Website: macys
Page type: billing-address
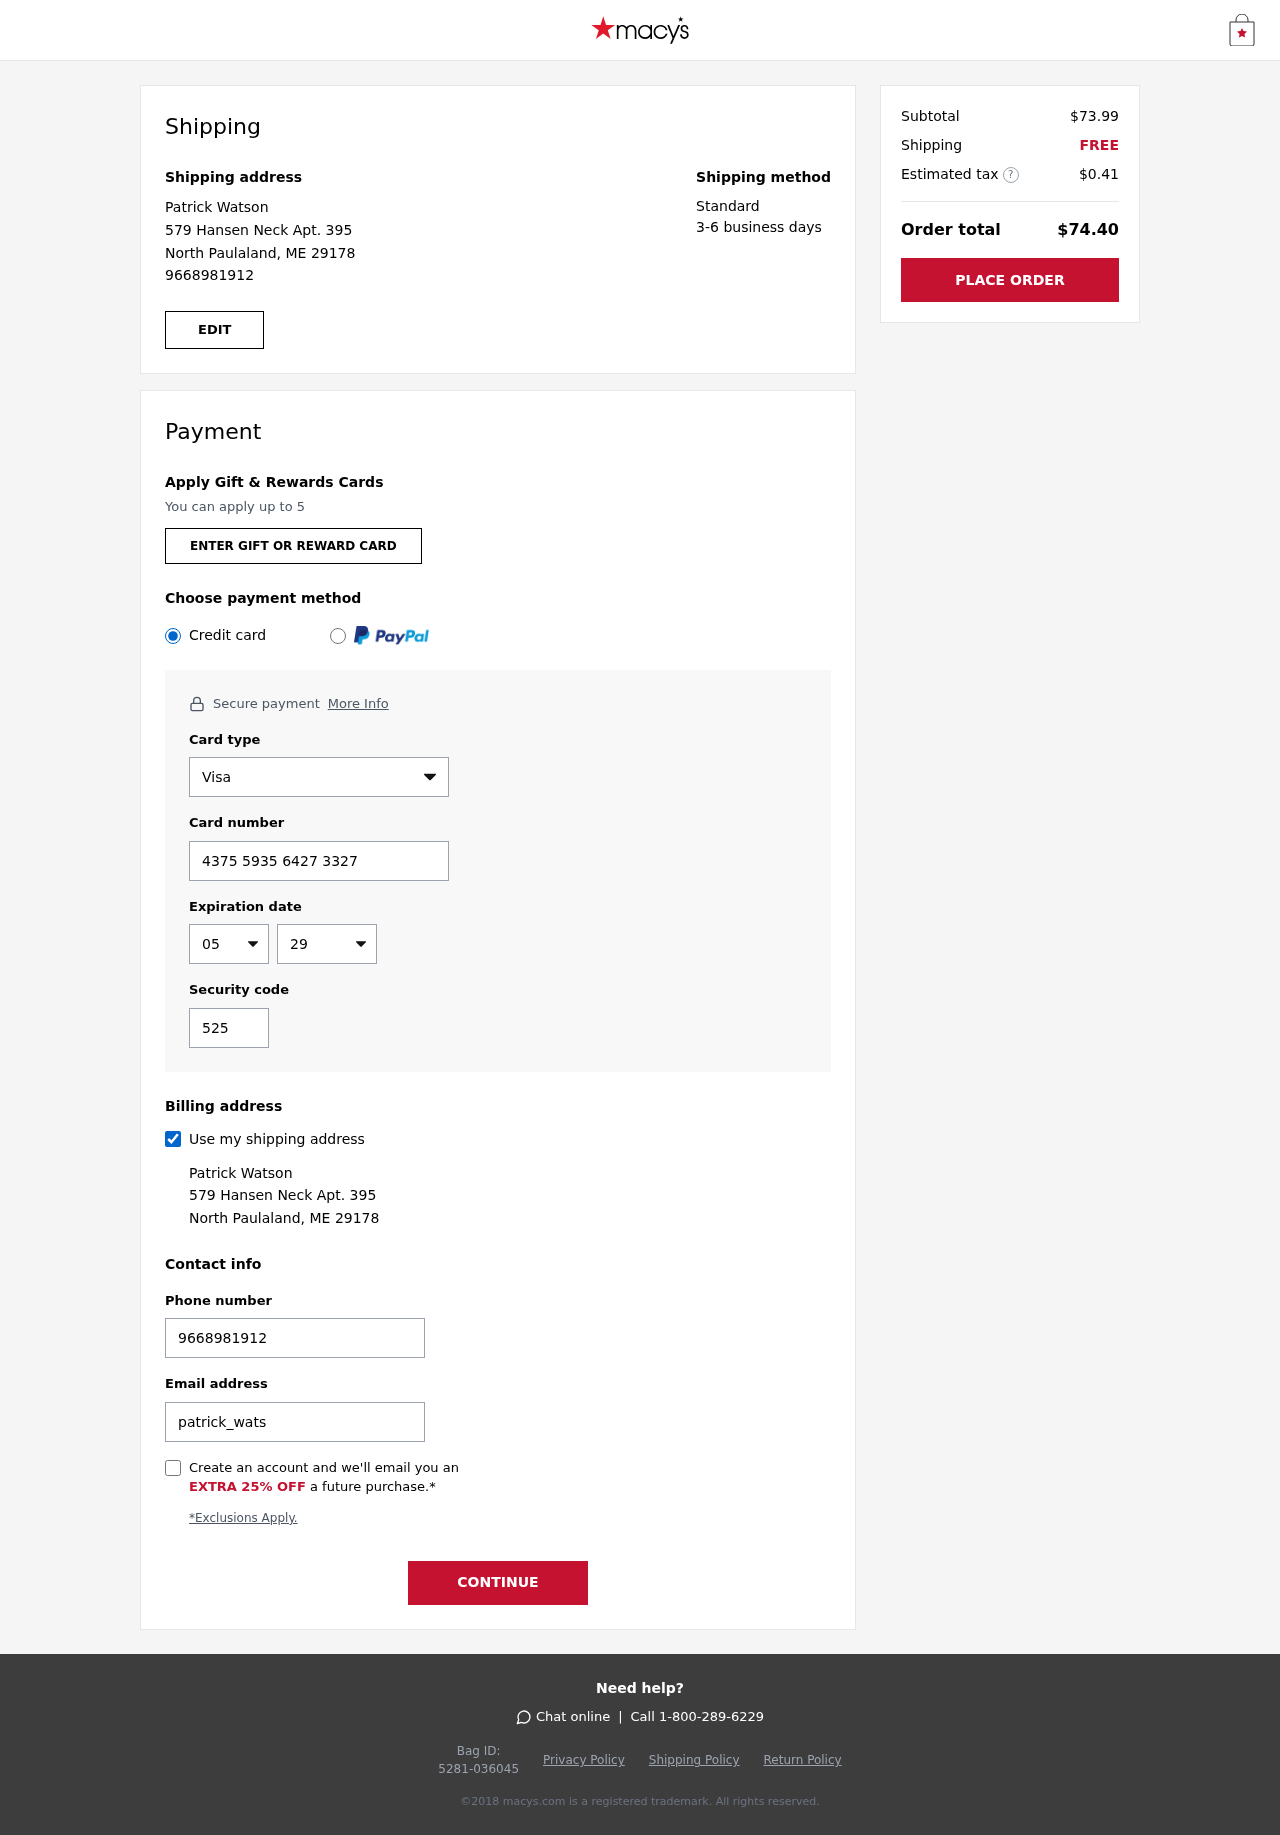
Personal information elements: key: PII_CARD_CVV
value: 525
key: PII_CARD_EXPIRY_MONTH
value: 05
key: PII_CARD_EXPIRY_YEAR
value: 29
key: PII_CARD_NUMBER
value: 4375 5935 6427 3327
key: PII_CARD_TYPE
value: Visa
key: PII_EMAIL
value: patrick_watson@gmail.com
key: PII_FULLNAME
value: Patrick Watson
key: PII_PHONE
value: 9668981912
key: PII_STREET
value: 579 Hansen Neck Apt. 395
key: PII_CITY_STATE_ZIP
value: North Paulaland, ME 29178
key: PII_FIRSTNAME
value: Patrick
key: PII_LASTNAME
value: Watson
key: PII_FULLNAME2
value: Patrick Watson
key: PII_FULLNAME3
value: Patrick Watson
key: PII_FIRSTNAME2
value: Patrick
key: PII_FIRSTNAME3
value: Patrick
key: PII_LASTNAME2
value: Watson
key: PII_LASTNAME3
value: Watson
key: PII_FIRSTNAME_DERIVED
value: Patrick
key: PII_LASTNAME_DERIVED
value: Watson
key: PII_FULLNAME_DERIVED
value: Patrick Watson
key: PII_NAME_FULL_DERIVED
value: Patrick Watson
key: PII_PHONE2
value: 9668981912
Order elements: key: ORDER_SUBTOTAL
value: $73.99
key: ORDER_SHIPPING_COST
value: FREE
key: ORDER_TAX
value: $0.41
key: ORDER_TOTAL
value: $74.40